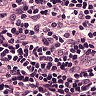
Metastatic tissue present: no